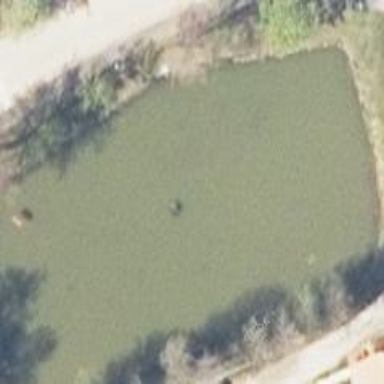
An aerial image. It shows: Serene pond surrounded by nature.